Question: The best way I can explain my problem is by showing a few screenshots.
I need to turn data like this:
[
Into something that displays like this:
After Data
<URL>
There are multiple part numbers in the file, and I need the macro to take all the data from a matching part number and transform the data into what is displayed in the second image. All the part numbers are grouped with their data together, so it wouldn't need to run the loop through the top every single time, but adding to the entries with each new piece of data. Something also needs to be done for the years as well, because the way the data is presented, is in a range of years, and I need an entry for each year in that range.
Additional Information:
I am using this data for prep for category data for a BigCommerce site, that is working with a year/make/model plugin on the site, to create a vehicle lookup system. Thus in order for the user to look up their vehicle accurately the categories need to be listed the way they are in the second picture, which needs to be the result of the macro.
I thank anyone who takes the time to look into this, it will cut down the time I spend doing this manually by a huge amount.
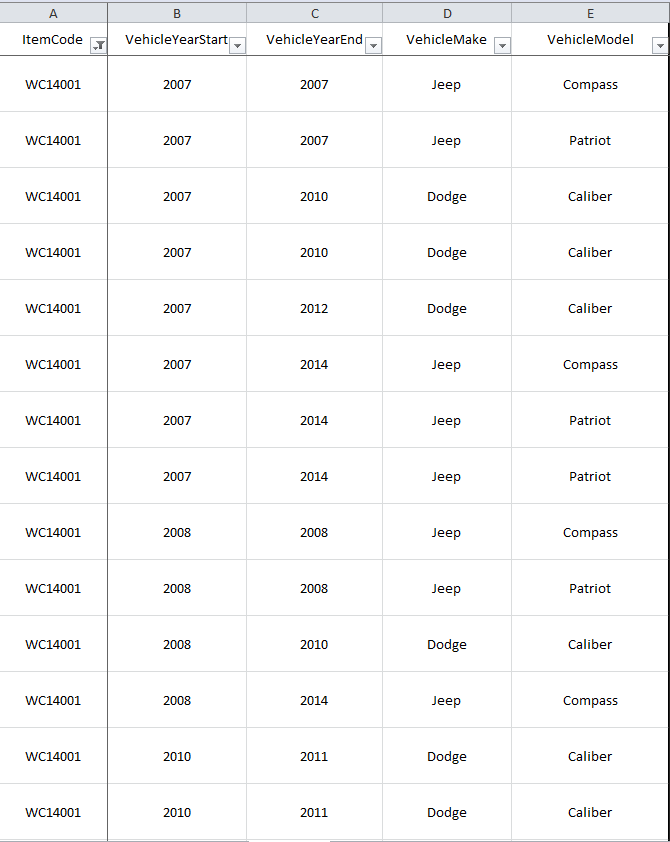
Answer: You can do this with a formula (without actual VBA):
1. In cell F2 write: ="YMM/"&C2&"/"&D2&"/"&E2&";"
2. In cell F3 write: =F2&"YMM/"&C3&"/"&D3&"/"&E3&";"
3. drag down the formula in F3 until the last row.
4. The last row will contain the entire string of all vehicles.
<URL>
I just noticed you may have duplicate values. You can use the built in <URL> feature to remove those before using the above technique.